Question:
here is the picture. i want to click signs & Symptoms from the table of contents and by clicking i want it to jumps directly to the Signs and Symptoms paragraph. Please solve my this problem. here is my code.
'''
<RelativeLayout xmlns:android="http://schemas.android.com/apk/res/android"
xmlns:tools="http://schemas.android.com/tools"
android:layout_width="match_parent"
android:layout_height="match_parent"
android:background="#ffffff"
android:paddingBottom="@dimen/activity_vertical_margin"
android:paddingLeft="@dimen/activity_horizontal_margin"
android:paddingRight="@dimen/activity_horizontal_margin"
android:paddingTop="@dimen/activity_vertical_margin"
tools:context=".Atherosclerosis"
tools:ignore="UselessParent,ScrollViewCount" >
<ScrollView
android:layout_width="match_parent"
android:layout_height="wrap_content" >
<RelativeLayout
android:layout_width="match_parent"
android:layout_height="wrap_content">
<LinearLayout
android:id="@+id/tablecontentlayout"
android:layout_width="match_parent"
android:layout_height="wrap_content"
android:orientation="vertical"
android:background="#EFECCB" >
<TextView
android:layout_marginLeft="10dp"
android:layout_width="wrap_content"
android:layout_height="wrap_content"
android:textSize="17sp"
android:textStyle="bold"
android:textColor="#000000"
android:text="@string/table" />
<TextView
android:id="@+id/definitionid"
android:layout_marginLeft="10dp"
android:layout_width="wrap_content"
android:layout_height="wrap_content"
android:textSize="16sp"
android:textStyle="bold"
android:textColor="#4682B4"
android:text="@string/Definition" />
<TextView
android:layout_marginLeft="10dp"
android:layout_width="wrap_content"
android:layout_height="wrap_content"
android:textSize="16sp"
android:textStyle="bold"
android:textColor="#4682B4"
android:text="@string/RiskFactors" />
<TextView
android:layout_marginLeft="10dp"
android:layout_width="wrap_content"
android:layout_height="wrap_content"
android:textSize="16sp"
android:textStyle="bold"
android:textColor="#4682B4"
android:text="@string/Pathophysiology" />
<TextView
android:id="@+id/Signandsymptompsid"
android:layout_marginLeft="10dp"
android:layout_width="wrap_content"
android:layout_height="wrap_content"
android:textSize="16sp"
android:textStyle="bold"
android:textColor="#4682B4"
android:text="@string/SignsandSymptoms" />
<TextView
android:layout_marginLeft="10dp"
android:layout_width="wrap_content"
android:layout_height="wrap_content"
android:textSize="16sp"
android:textStyle="bold"
android:textColor="#4682B4"
android:text="@string/Diagnosis" />
<TextView
android:layout_marginLeft="10dp"
android:layout_width="wrap_content"
android:layout_height="wrap_content"
android:textSize="16sp"
android:textStyle="bold"
android:textColor="#4682B4"
android:text="@string/Treatment" />
<TextView
android:layout_marginLeft="10dp"
android:layout_width="wrap_content"
android:layout_height="wrap_content"
android:textSize="16sp"
android:textStyle="bold"
android:textColor="#4682B4"
android:text="@string/Prevention" />
<TextView
android:layout_marginLeft="10dp"
android:layout_width="wrap_content"
android:layout_height="wrap_content"
android:textSize="16sp"
android:textStyle="bold"
android:textColor="#4682B4"
android:text="@string/Complications" />
</LinearLayout>
<LinearLayout
android:layout_width="match_parent"
android:layout_height="wrap_content"
android:layout_below="@+id/tablecontentlayout"
android:layout_marginTop="15dp"
android:orientation="vertical" >
<TextView
android:id="@+id/atherodefinition"
android:layout_width="match_parent"
android:layout_height="wrap_content"
android:text="@string/Definition"
android:background="#F5F5F5"
android:textColor="#264177"
android:textSize="17sp"
android:textStyle="bold"/>
<TextView
android:layout_width="match_parent"
android:layout_height="wrap_content"
android:text="@string/atherosclerosisdefinition"
android:textSize="15sp"/>
<TextView
android:layout_width="match_parent"
android:layout_height="wrap_content"
android:text="@string/RiskFactors"
android:background="#F5F5F5"
android:textColor="#264177"
android:textSize="17sp"
android:textStyle="bold"/>
<TextView
android:layout_width="match_parent"
android:layout_height="wrap_content"
android:text="@string/Modifiable"
android:textStyle="bold"
android:textSize="15sp"/>
<TextView
android:layout_width="match_parent"
android:layout_height="wrap_content"
android:text="@string/modifiableatherosclerosis"
android:textSize="15sp"/>
<TextView
android:layout_width="match_parent"
android:layout_height="wrap_content"
android:text="@string/Nonmodifiable"
android:textStyle="bold"
android:textSize="15sp"/>
<TextView
android:layout_width="match_parent"
android:layout_height="wrap_content"
android:text="@string/nonmodifiableatherosclerosis"
android:textSize="15sp"/>
<TextView
android:layout_width="match_parent"
android:layout_height="wrap_content"
android:text="@string/Pathophysiology"
android:background="#F5F5F5"
android:textColor="#264177"
android:textSize="17sp"
android:textStyle="bold"/>
<TextView
android:layout_width="match_parent"
android:layout_height="wrap_content"
android:text="@string/pathophysiologyatherosclerosis"
android:textSize="15sp"/>
<TextView
android:id="@+id/Signandsymptomsparagraph"
android:layout_width="match_parent"
android:layout_height="wrap_content"
android:text="@string/SignsandSymptoms"
android:background="#F5F5F5"
android:textColor="#264177"
android:textSize="17sp"
android:textStyle="bold"/>
<TextView
android:layout_width="match_parent"
android:layout_height="wrap_content"
android:text="@string/atherosclerosissignsandsymptoms"
android:textSize="15sp"/>
<TextView
android:layout_width="match_parent"
android:layout_height="wrap_content"
android:text="@string/Diagnosis"
android:background="#F5F5F5"
android:textColor="#264177"
android:textSize="17sp"
android:textStyle="bold"/>
<TextView
android:layout_width="match_parent"
android:layout_height="wrap_content"
android:text="@string/Diagnosisatherosclerosis"
android:textSize="15sp"/>
<TextView
android:layout_width="match_parent"
android:layout_height="wrap_content"
android:text="@string/Treatment"
android:background="#F5F5F5"
android:textColor="#264177"
android:textSize="17sp"
android:textStyle="bold"/>
<TextView
android:layout_width="match_parent"
android:layout_height="wrap_content"
android:text="@string/lifestylemodification"
android:textSize="15sp"/>
<TextView
android:layout_width="match_parent"
android:layout_height="wrap_content"
android:text="@string/treatmentatherosclerosis"
android:textSize="15sp"/>
<TextView
android:layout_width="match_parent"
android:layout_height="wrap_content"
android:text="@string/Prevention"
android:background="#F5F5F5"
android:textColor="#264177"
android:textSize="17sp"
android:textStyle="bold"/>
<TextView
android:layout_width="match_parent"
android:layout_height="wrap_content"
android:text="@string/Preventionatherosclerosis"
android:textSize="15sp"/>
<TextView
android:layout_width="match_parent"
android:layout_height="wrap_content"
android:text="@string/Complications"
android:background="#F5F5F5"
android:textColor="#264177"
android:textSize="17sp"
android:textStyle="bold"/>
<TextView
android:layout_width="match_parent"
android:layout_height="wrap_content"
android:text="@string/complicationatherosclerosis"
android:textSize="15sp"/>
</LinearLayout>
</RelativeLayout>
</ScrollView>
</RelativeLayout>
'''
my java code for this layout:
'''
public class Atherosclerosis extends Activity {
@Override
protected void onCreate(Bundle savedInstanceState) {
super.onCreate(savedInstanceState);
setContentView(R.layout.atherosclerosis);
}
@Override
public boolean onCreateOptionsMenu(Menu menu) {
// Inflate the menu; this adds items to the action bar if it is present.
getMenuInflater().inflate(R.menu.atherosclerosis, menu);
return true;
}
}
'''
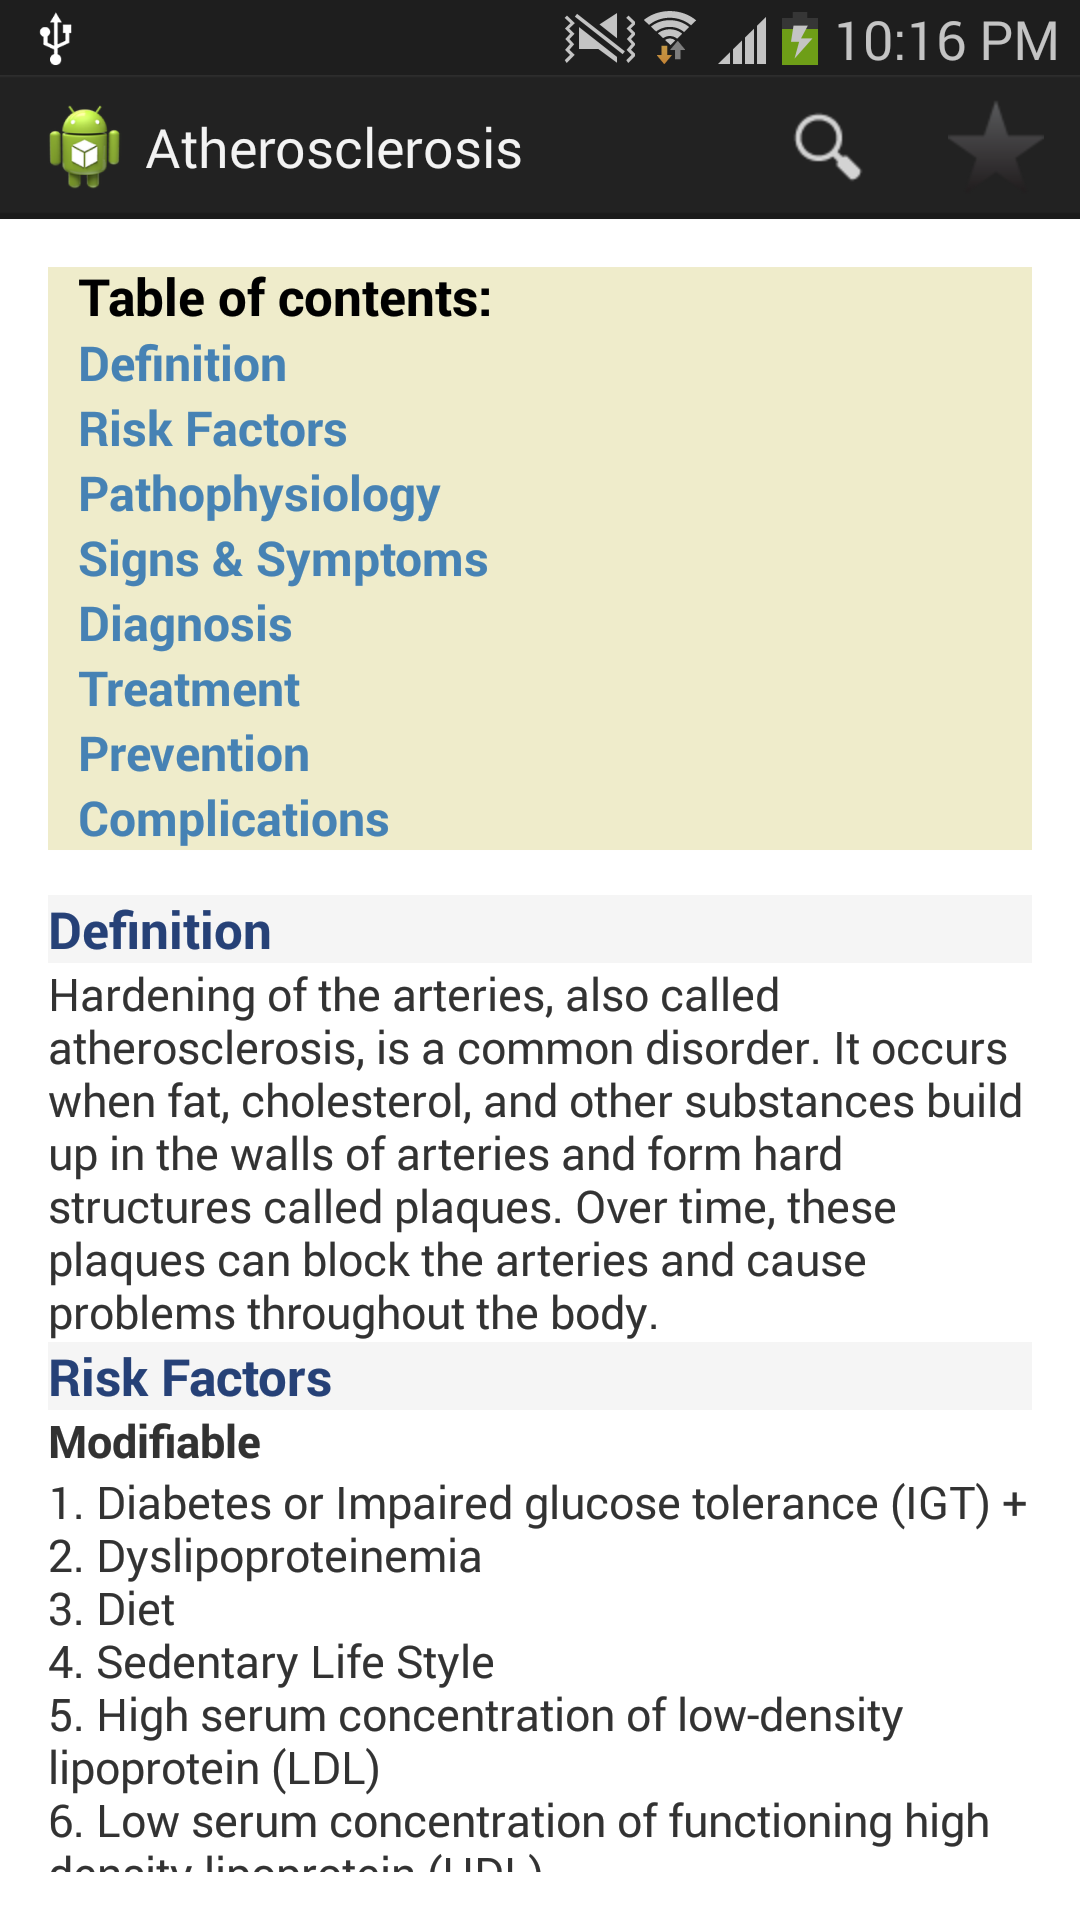
Answer: You can use 'OnClickListener' on 'TextView' and then use the following method on the 'OnClick', where textViewAbove is the 'TextView' that is above the one you need to jump:
'''
scrollView.post(
new Runnable() {
@Override
public void run() {
new CountDownTimer(1500, 20) {
@Override
public void onTick(long millisUntilFinished) {
scrollView.scrollTo(0, (int) (textViewAbove.getBottom()-millisUntilFinished));
}
@Override
public void onFinish() {
}
}.start();
}
}
);
'''
Hope it helps!